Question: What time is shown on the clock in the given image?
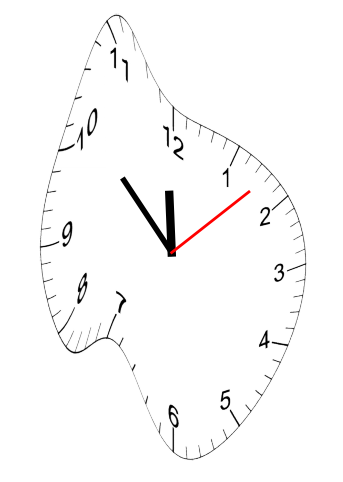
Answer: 11:52:08